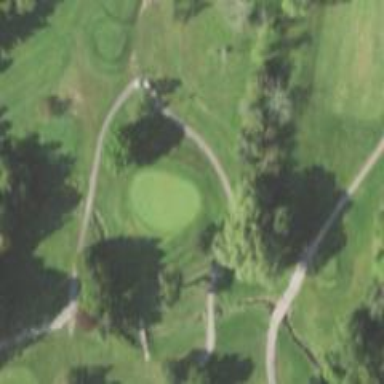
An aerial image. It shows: Golf hole.